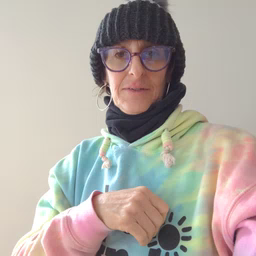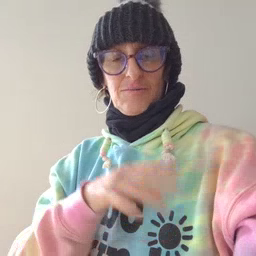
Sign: pretend